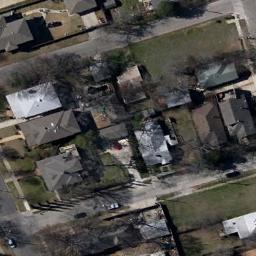
Label: residential